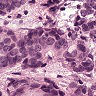
Metastatic tissue present: yes